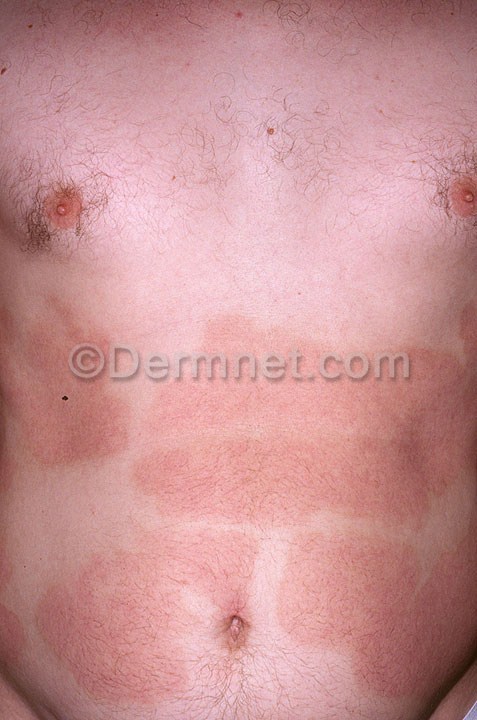
Disease: Eczema Photos